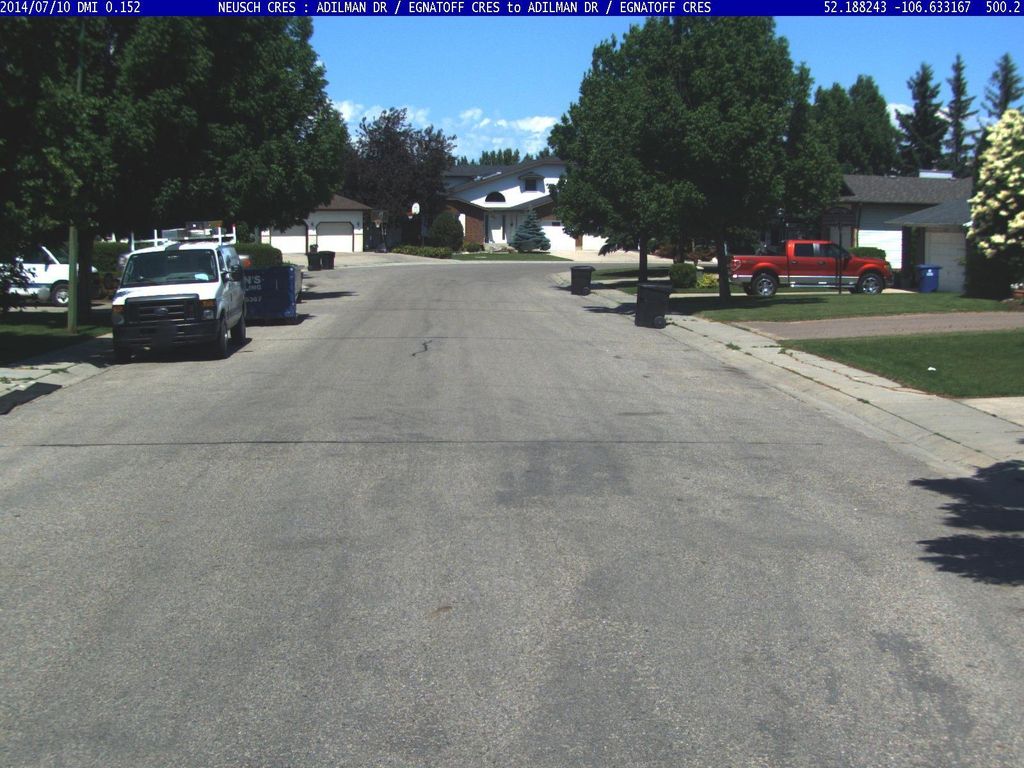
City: saskatoon